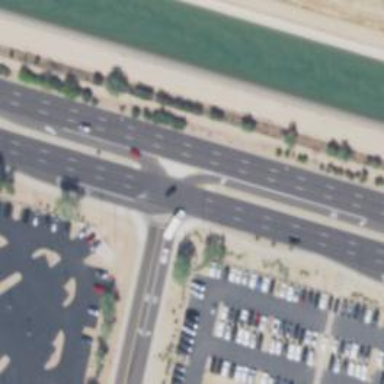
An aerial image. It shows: Asphalt road at the secondary link level.